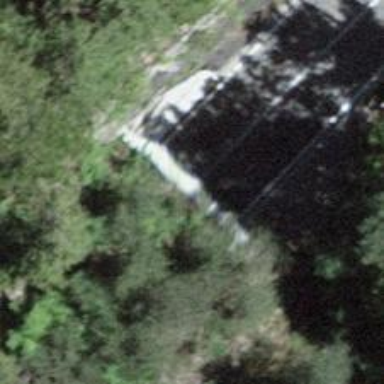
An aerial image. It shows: Tertiary road passing through tunnel.